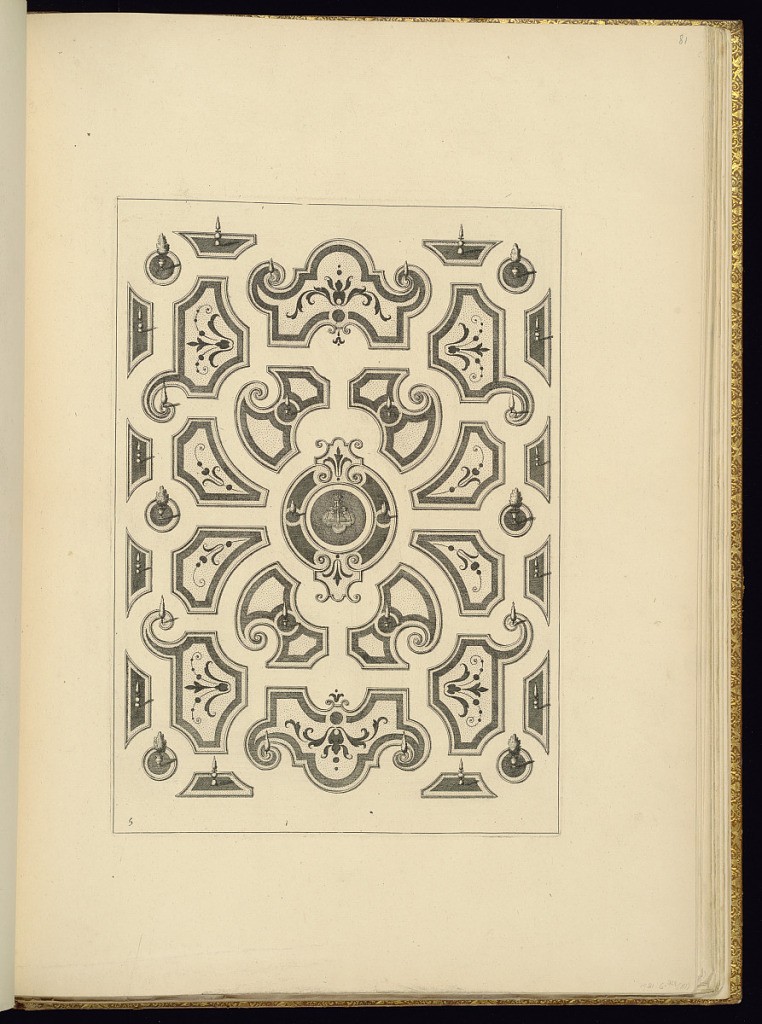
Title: Garden Design
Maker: Jean Berain, the elder, French, 1640-1711
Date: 1711
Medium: Engraving on laid paper
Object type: Bound print
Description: Design for an ornamental garden with scroll and vegetal motifs and topiary. The plate is numbered with a backward "5" but not signed.